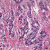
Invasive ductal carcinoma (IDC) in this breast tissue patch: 1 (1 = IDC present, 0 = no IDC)